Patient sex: F
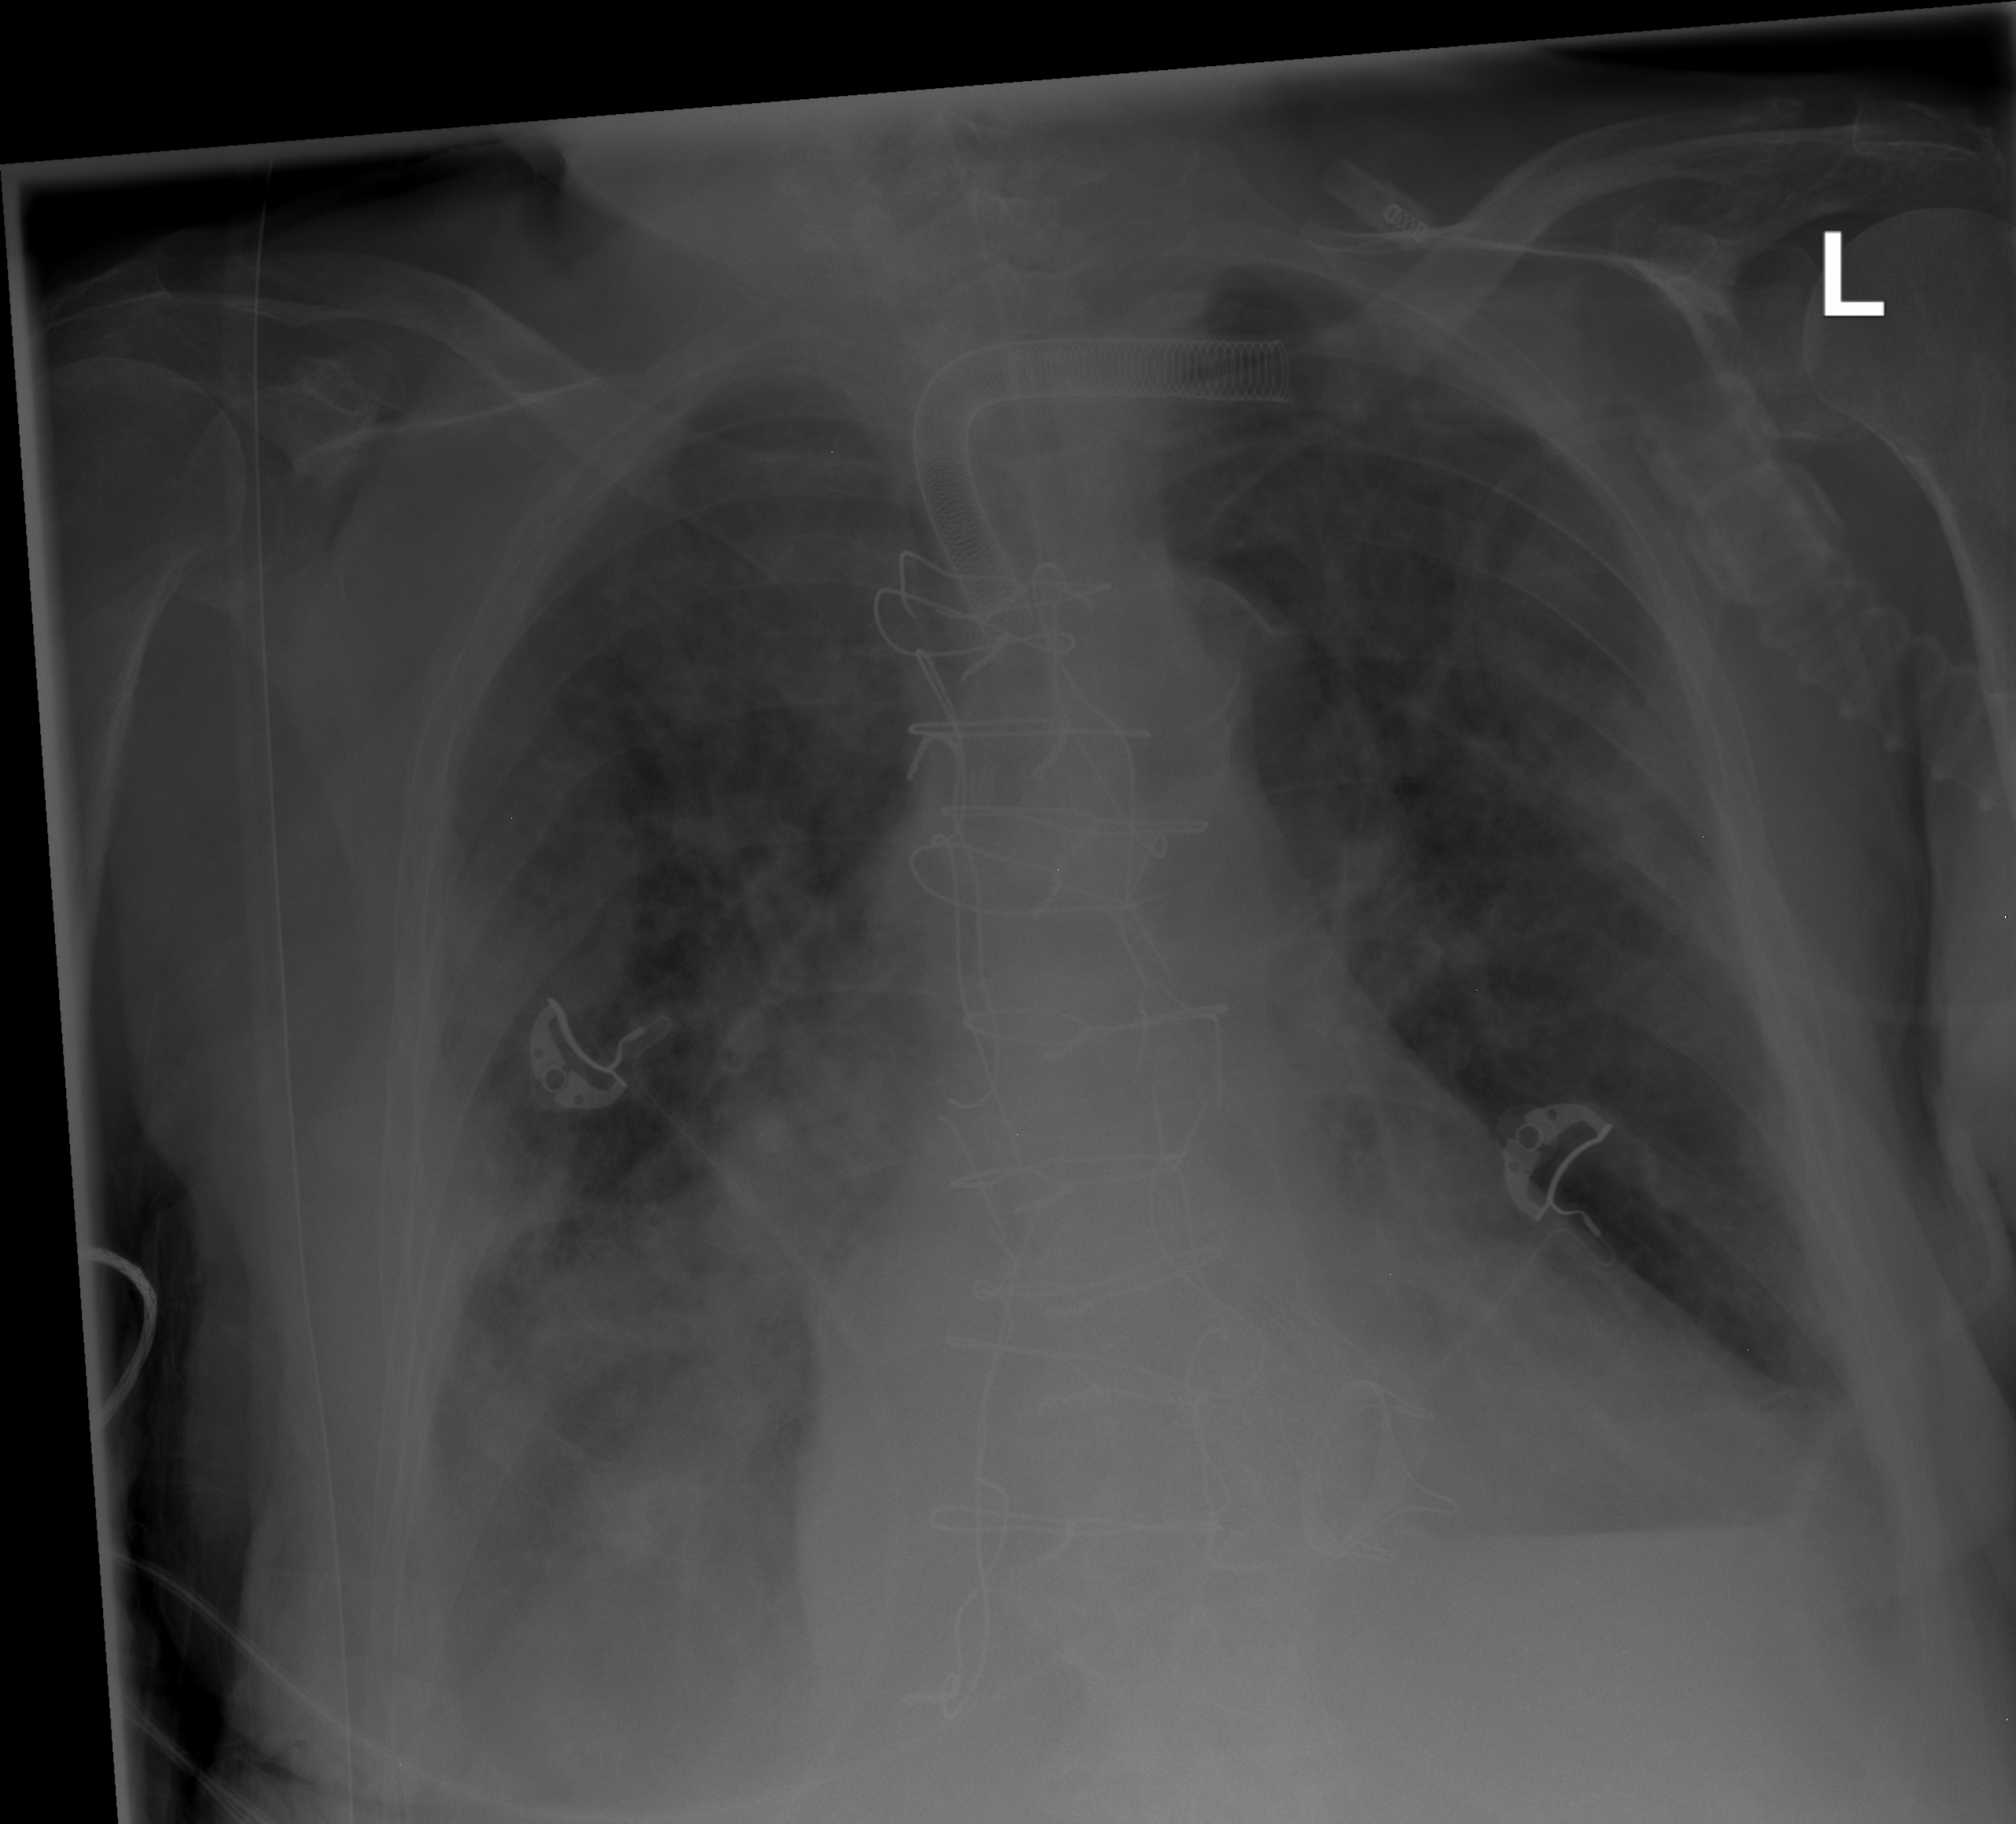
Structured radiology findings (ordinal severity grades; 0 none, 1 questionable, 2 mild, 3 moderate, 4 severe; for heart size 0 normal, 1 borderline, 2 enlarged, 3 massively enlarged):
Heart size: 2
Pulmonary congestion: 2
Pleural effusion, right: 2
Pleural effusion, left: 2
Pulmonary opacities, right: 2
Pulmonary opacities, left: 1
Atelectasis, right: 2
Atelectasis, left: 2